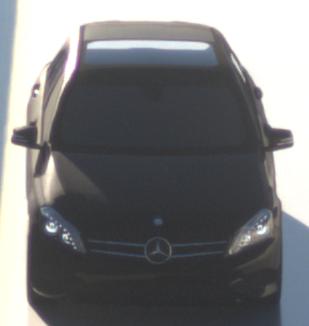
Make: Mercedes-Benz
Model: A 180
Detailed model: A-Class (176)
Model produced from: 2012/09
Model produced until: 2015/07
Doors: 5
Color: black
Road condition: wet road
Daytime: morning or afternoon
Contrast: high contrast